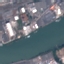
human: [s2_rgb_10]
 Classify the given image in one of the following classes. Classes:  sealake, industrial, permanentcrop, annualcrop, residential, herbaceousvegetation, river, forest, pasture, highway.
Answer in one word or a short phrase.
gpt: River